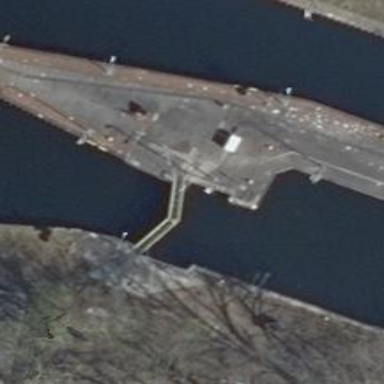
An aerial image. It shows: Lock gate along waterway.